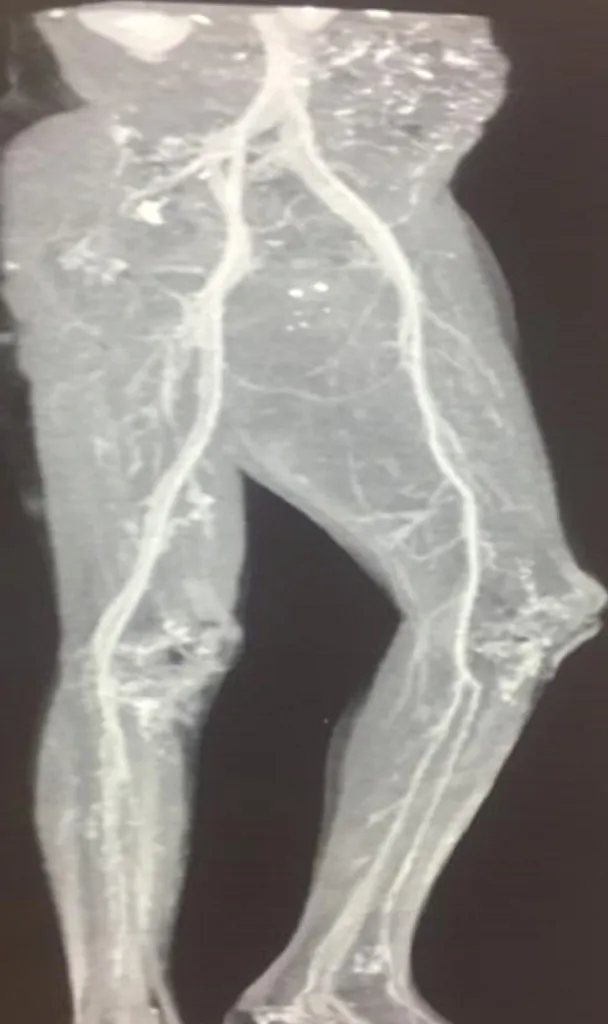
computed tomography angiogram of the distal extremities.
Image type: radiology (ct)